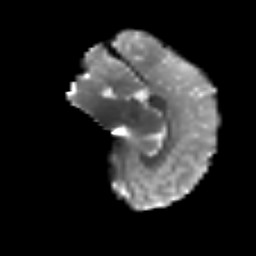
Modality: T2w
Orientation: sagittal
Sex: male
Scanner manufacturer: siemens
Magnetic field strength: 3 T
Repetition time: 5 s
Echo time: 0.071 s